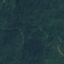
Land use / land cover: Forest